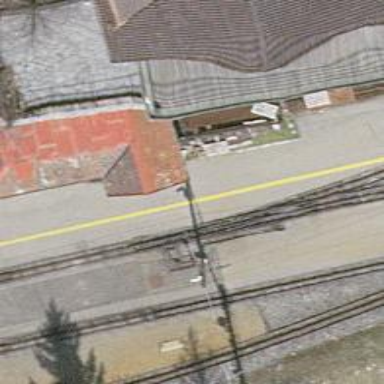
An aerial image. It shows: Narrow-gauge railway track with electrified contact line. The railway has one track.